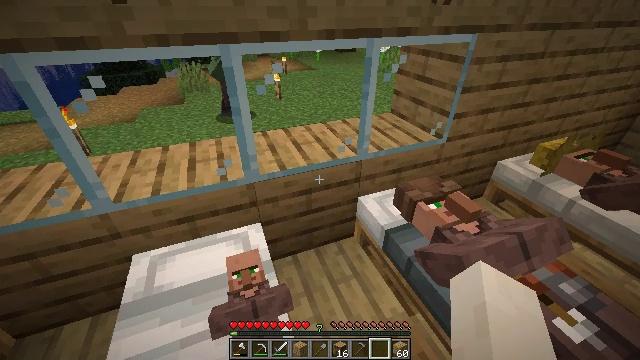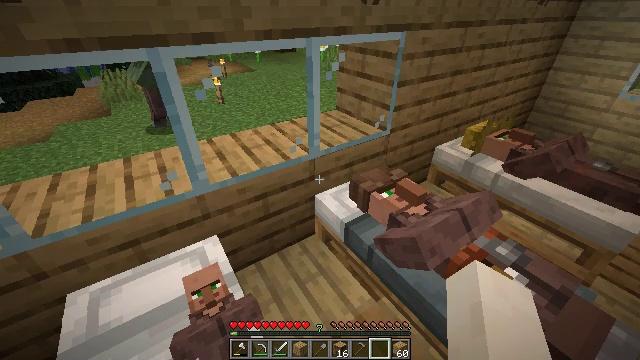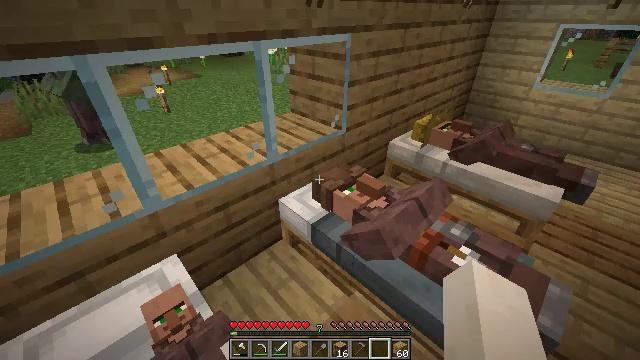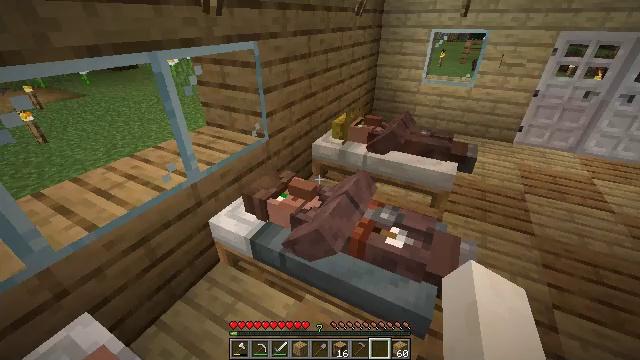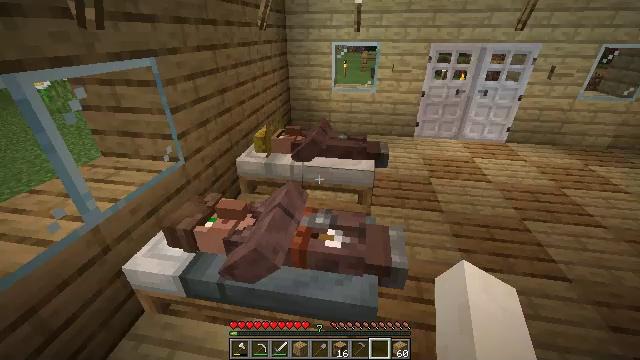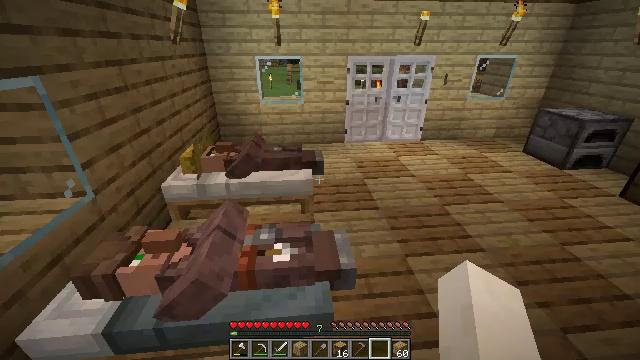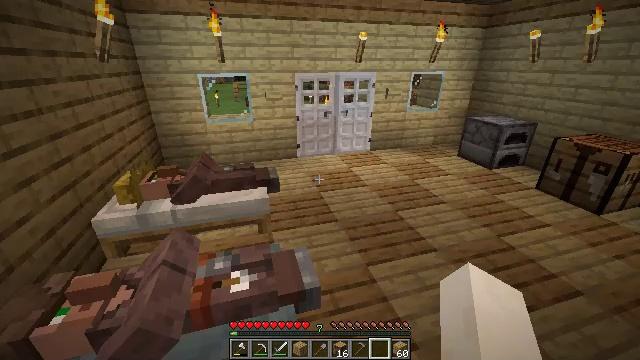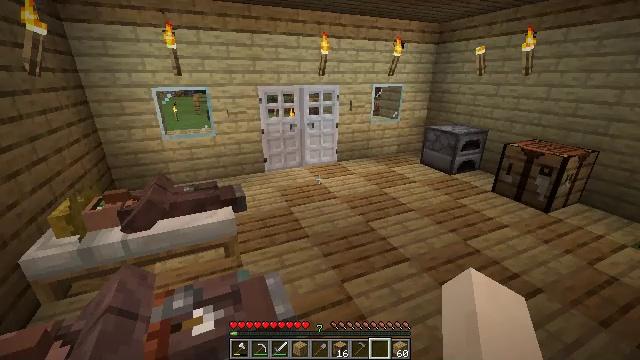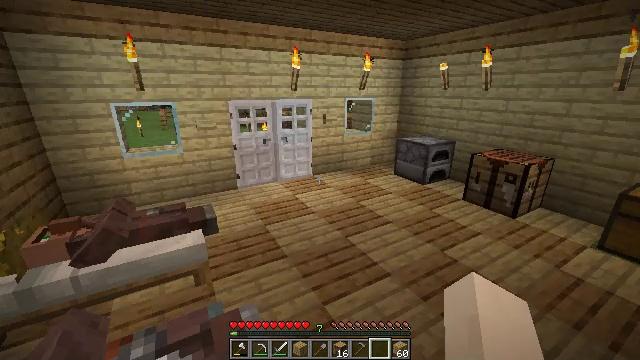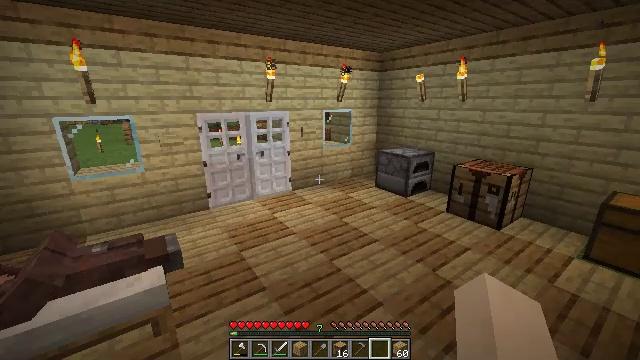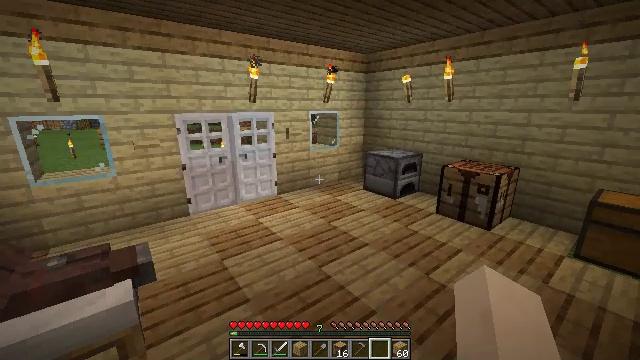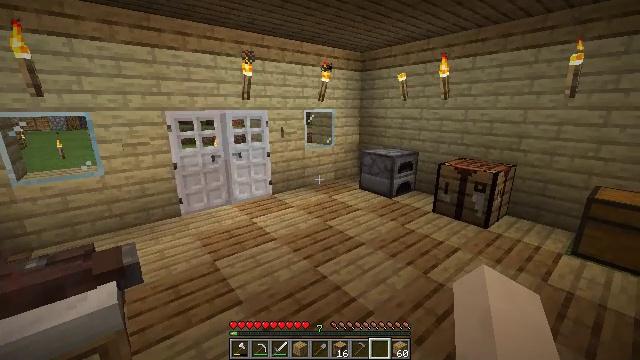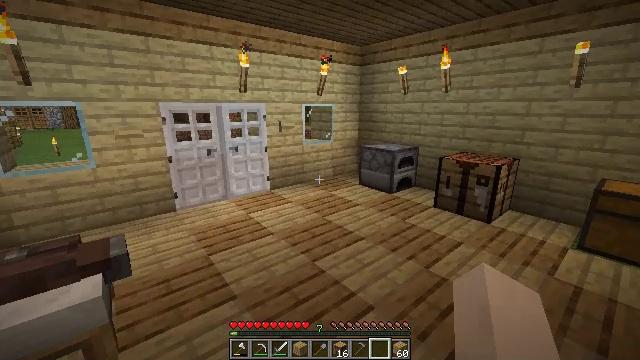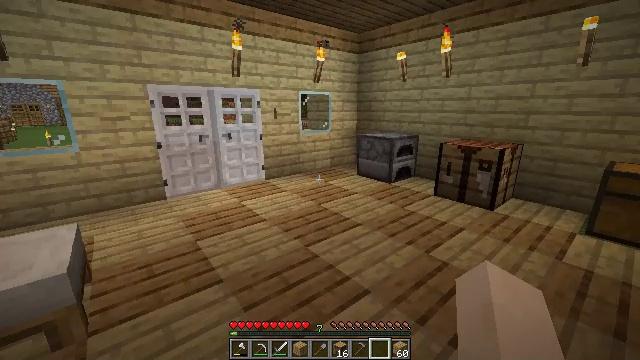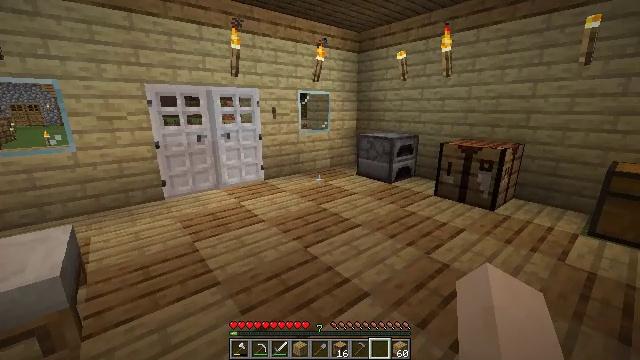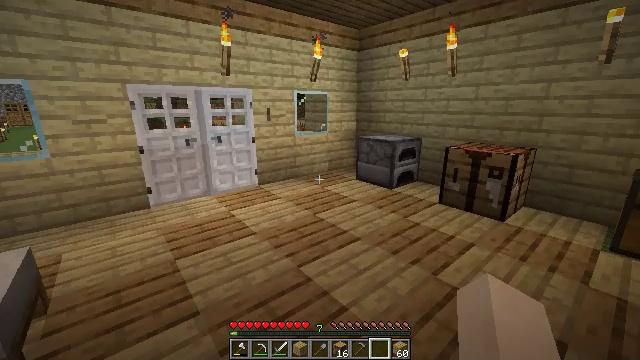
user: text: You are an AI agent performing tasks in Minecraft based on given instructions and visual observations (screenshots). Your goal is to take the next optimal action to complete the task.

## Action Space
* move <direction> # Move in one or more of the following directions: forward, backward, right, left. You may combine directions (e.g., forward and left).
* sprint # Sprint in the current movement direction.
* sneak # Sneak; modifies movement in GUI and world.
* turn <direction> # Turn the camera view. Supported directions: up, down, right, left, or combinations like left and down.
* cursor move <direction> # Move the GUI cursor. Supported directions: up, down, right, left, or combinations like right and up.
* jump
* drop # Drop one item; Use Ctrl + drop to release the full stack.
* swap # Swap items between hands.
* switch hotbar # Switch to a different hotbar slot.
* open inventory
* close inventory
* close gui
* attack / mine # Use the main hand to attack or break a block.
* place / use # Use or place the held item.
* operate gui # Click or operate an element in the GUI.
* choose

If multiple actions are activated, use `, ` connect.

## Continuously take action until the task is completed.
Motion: motion action
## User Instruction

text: Put three wheat in a row on the crafting grid to craft bread.
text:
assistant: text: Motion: turn right
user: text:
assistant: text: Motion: turn right
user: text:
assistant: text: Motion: turn right and up
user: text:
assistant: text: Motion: turn right and up
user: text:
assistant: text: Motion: turn right and up
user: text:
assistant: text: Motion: move forward, turn right and up
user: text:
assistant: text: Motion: move forward, turn right and up
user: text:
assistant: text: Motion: move forward, turn right and up
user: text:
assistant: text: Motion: move forward, turn right and up
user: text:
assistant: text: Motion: move forward, turn right
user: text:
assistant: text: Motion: move forward, turn right
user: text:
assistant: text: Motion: move forward
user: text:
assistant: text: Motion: move forward
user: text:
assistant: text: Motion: move forward
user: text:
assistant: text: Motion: move forward
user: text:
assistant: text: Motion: move forward
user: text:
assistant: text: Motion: move forward
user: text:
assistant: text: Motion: no_op
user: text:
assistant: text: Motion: no_op
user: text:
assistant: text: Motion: no_op
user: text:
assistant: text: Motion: no_op
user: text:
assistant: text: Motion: no_op
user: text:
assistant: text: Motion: no_op
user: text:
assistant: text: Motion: turn right
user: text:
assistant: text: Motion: turn right
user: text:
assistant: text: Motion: turn right
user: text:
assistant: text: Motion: move forward, turn right
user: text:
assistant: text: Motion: move forward, turn right
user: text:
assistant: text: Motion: move forward, turn right
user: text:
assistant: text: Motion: move forward, turn right